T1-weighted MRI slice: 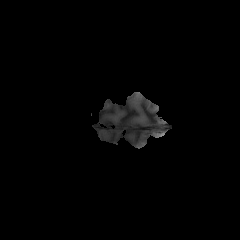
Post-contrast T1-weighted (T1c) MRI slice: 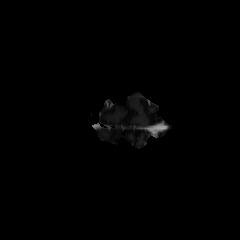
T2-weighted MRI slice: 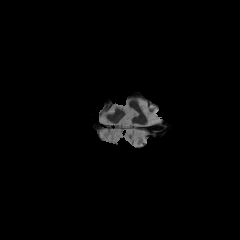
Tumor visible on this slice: no